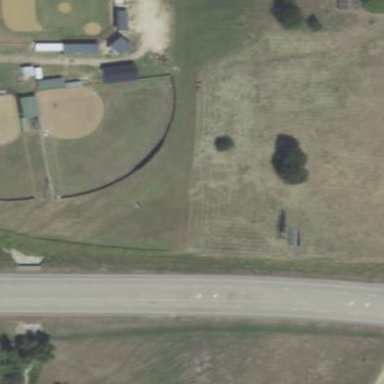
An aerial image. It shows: Softball pitch for leisure sports.